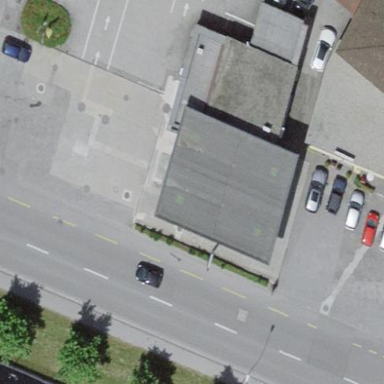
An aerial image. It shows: View of roof of building.